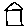
Label: house